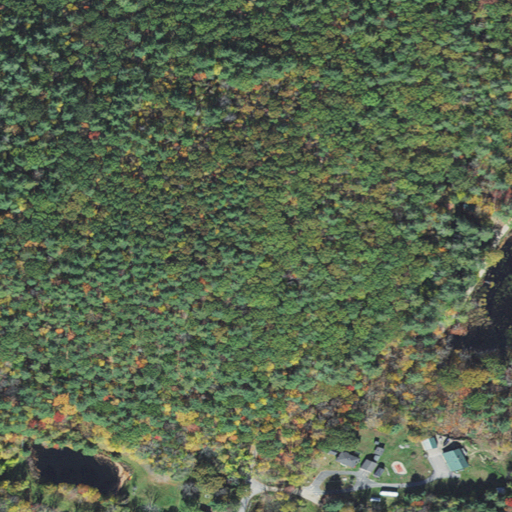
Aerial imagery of mountain in Massachusetts named Little Round Top containing mixed forest, evergreen forest, deciduous forest, open development, pasture, medium intensity development, woody wetlands, low intensity development, and open water